Question: My second PostgreSQL-Question today... I'm sure the solution is simple, but I just don't know how to do it.
Table I work on:
'''
CREATE TABLE separabilities
(
data_bands TEXT[] NOT NULL,
thematic_class1 TEXT NOT NULL,
thematic_class2 TEXT NOT NULL,
jm_dist DOUBLE PRECISION NOT NULL
)
'''
My Query:
'''
select sep.data_bands,
sum(sep.jm_dist)/count(sep.data_bands) as avarage_jm_dist,
min(jm_dist)
from separabilities as sep
group by sep.data_bands
order by avarage_jm_dist
'''
What I get:

What I need:
Two more colums, containing the thematic classes corresponding to the minimal distance.
Like that:
data_bands -- avarage_jm_dist -- min -- thematic_class1 -- thematic_class2
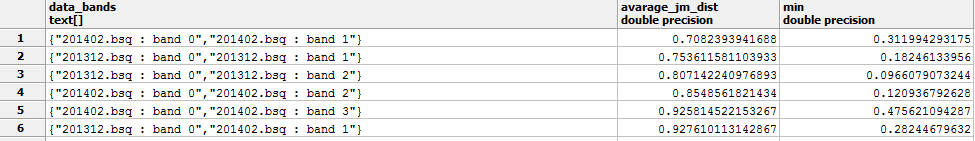
Answer: Something like this.
'''
SELECT *
FROM (SELECT Row_number()OVER(partition BY data_bands ORDER BY jm_dist) AS RN,
data_bands,
thematic_class1,
thematic_class2
Avg(sep.jm_dist)OVER(partition BY data_bands) as avarage_jm_dist
jm_dist
FROM separabilities) A
WHERE rn = 1
'''
or You need to join the result to main table to get the thematic_class1 and thematic_class2 for min 'jm_dist' and 'data_bands'
'''
SELECT *
FROM separabilities A
INNER JOIN (SELECT sep.data_bands,
Sum(sep.jm_dist) / Count(sep.data_bands) AS avarage_jm_dist
Min(jm_dist) AS jm_dist
FROM separabilities AS sep
GROUP BY sep.data_bands) B
ON A.data_bands = B.data_bands
AND A.jm_dist = B.jm_dist
ORDER BY avarage_jm_dist
'''